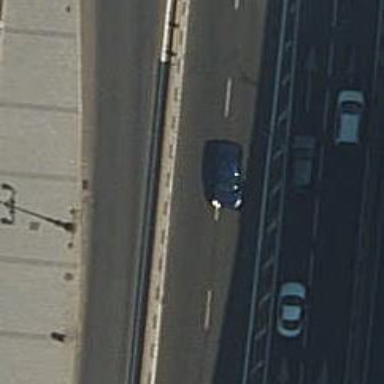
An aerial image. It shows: Secondary road going through tunnel with asphalt surface.